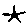
Label: star